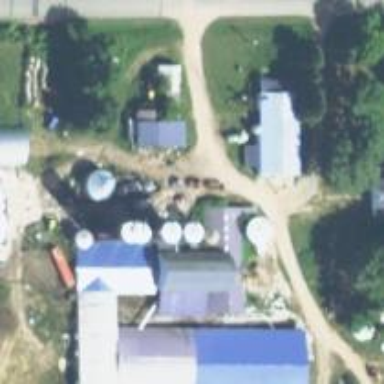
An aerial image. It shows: Farmyard area.